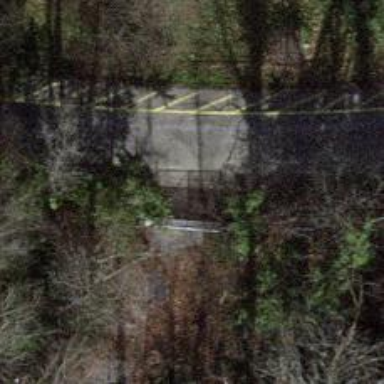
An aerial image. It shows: Gate.